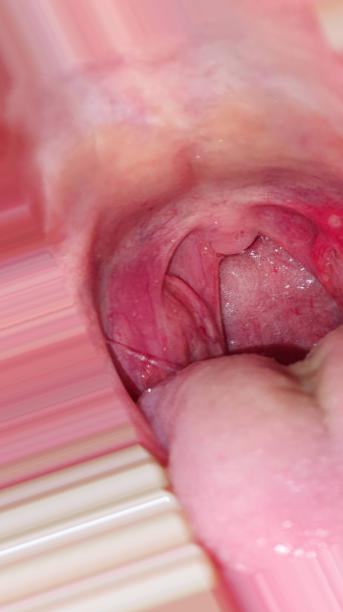
Condition: Mouth Ulcer